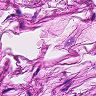
Metastatic tissue present: no